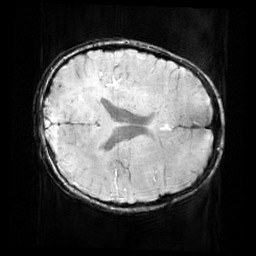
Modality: SWI
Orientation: axial
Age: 11
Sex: male
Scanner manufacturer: siemens
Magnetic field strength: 3 T
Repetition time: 0.027 s
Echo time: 0.02 s